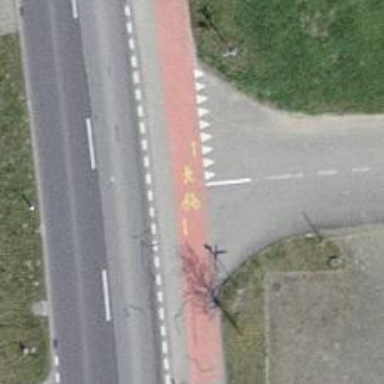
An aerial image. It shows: Uncontrolled road crossing with surface markings.